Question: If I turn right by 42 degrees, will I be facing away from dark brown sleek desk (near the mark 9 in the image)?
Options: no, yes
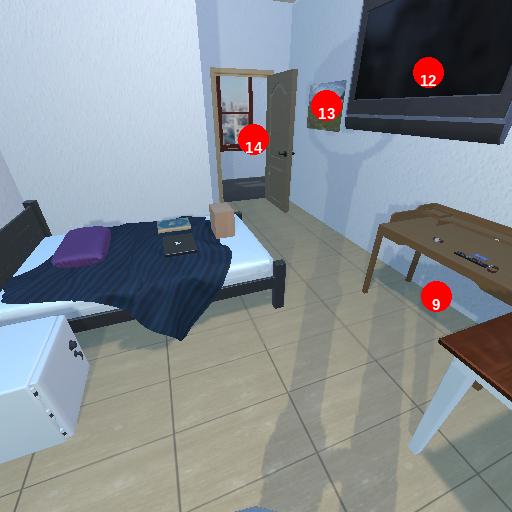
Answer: no